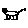
Label: cat